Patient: sex F, age 47
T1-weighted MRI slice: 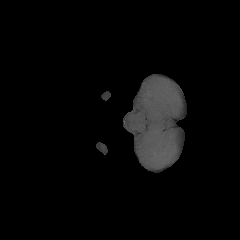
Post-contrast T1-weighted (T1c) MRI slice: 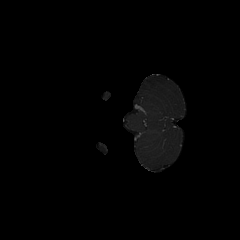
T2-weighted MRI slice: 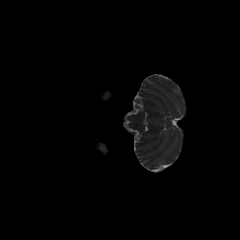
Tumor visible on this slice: no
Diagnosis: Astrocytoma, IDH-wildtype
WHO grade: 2